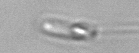
Label: Chaetoceros_throndsenii